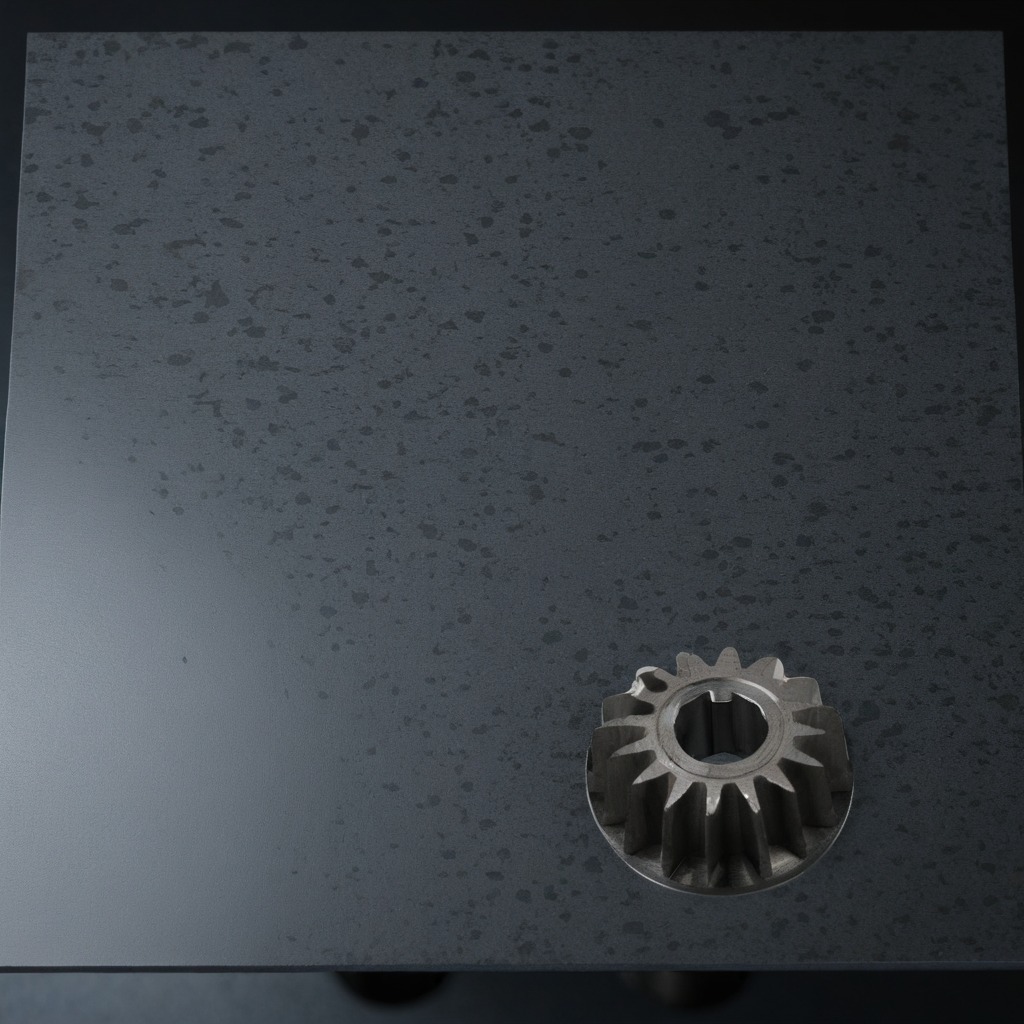
A steel gear with teeth is lying on the granite table inside a workshop at night.